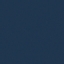
Land use / land cover: SeaLake